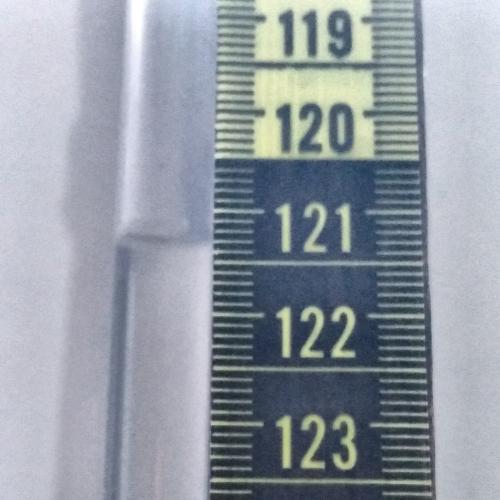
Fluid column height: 121.3 cm